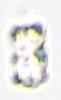
Label: Cerataulina_Guinardia_Dactyliosen